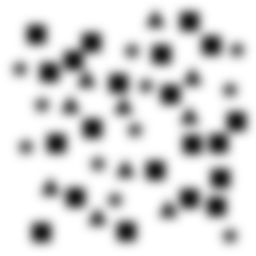
Squares: 21
Triangles: 10
Stars: 11
Total shapes: 42